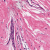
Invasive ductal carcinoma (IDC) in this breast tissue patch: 0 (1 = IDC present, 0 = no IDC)